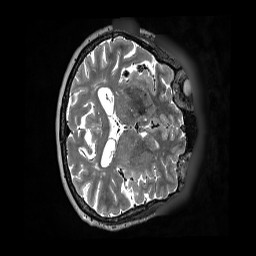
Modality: T2w
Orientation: axial
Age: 71
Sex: female